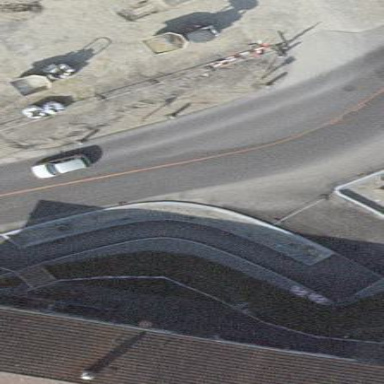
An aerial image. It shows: Secondary road with asphalt surface leading to roundabout junction.